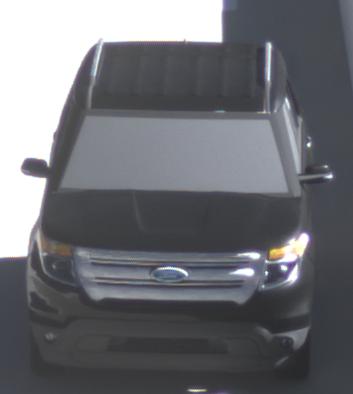
Make: Ford
Model: Explorer
Detailed model: Gen. 5
Model produced from: 2010
Model produced until: 2019
Doors: 5
Color: black
Road condition: dry road
Daytime: morning or afternoon
Contrast: high contrast